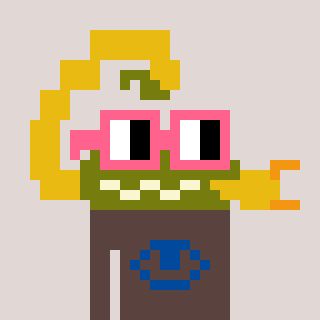
a pixel art character with square pink glasses, a scorpion-shaped head and a darkbrown-colored body on a warm background